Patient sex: F
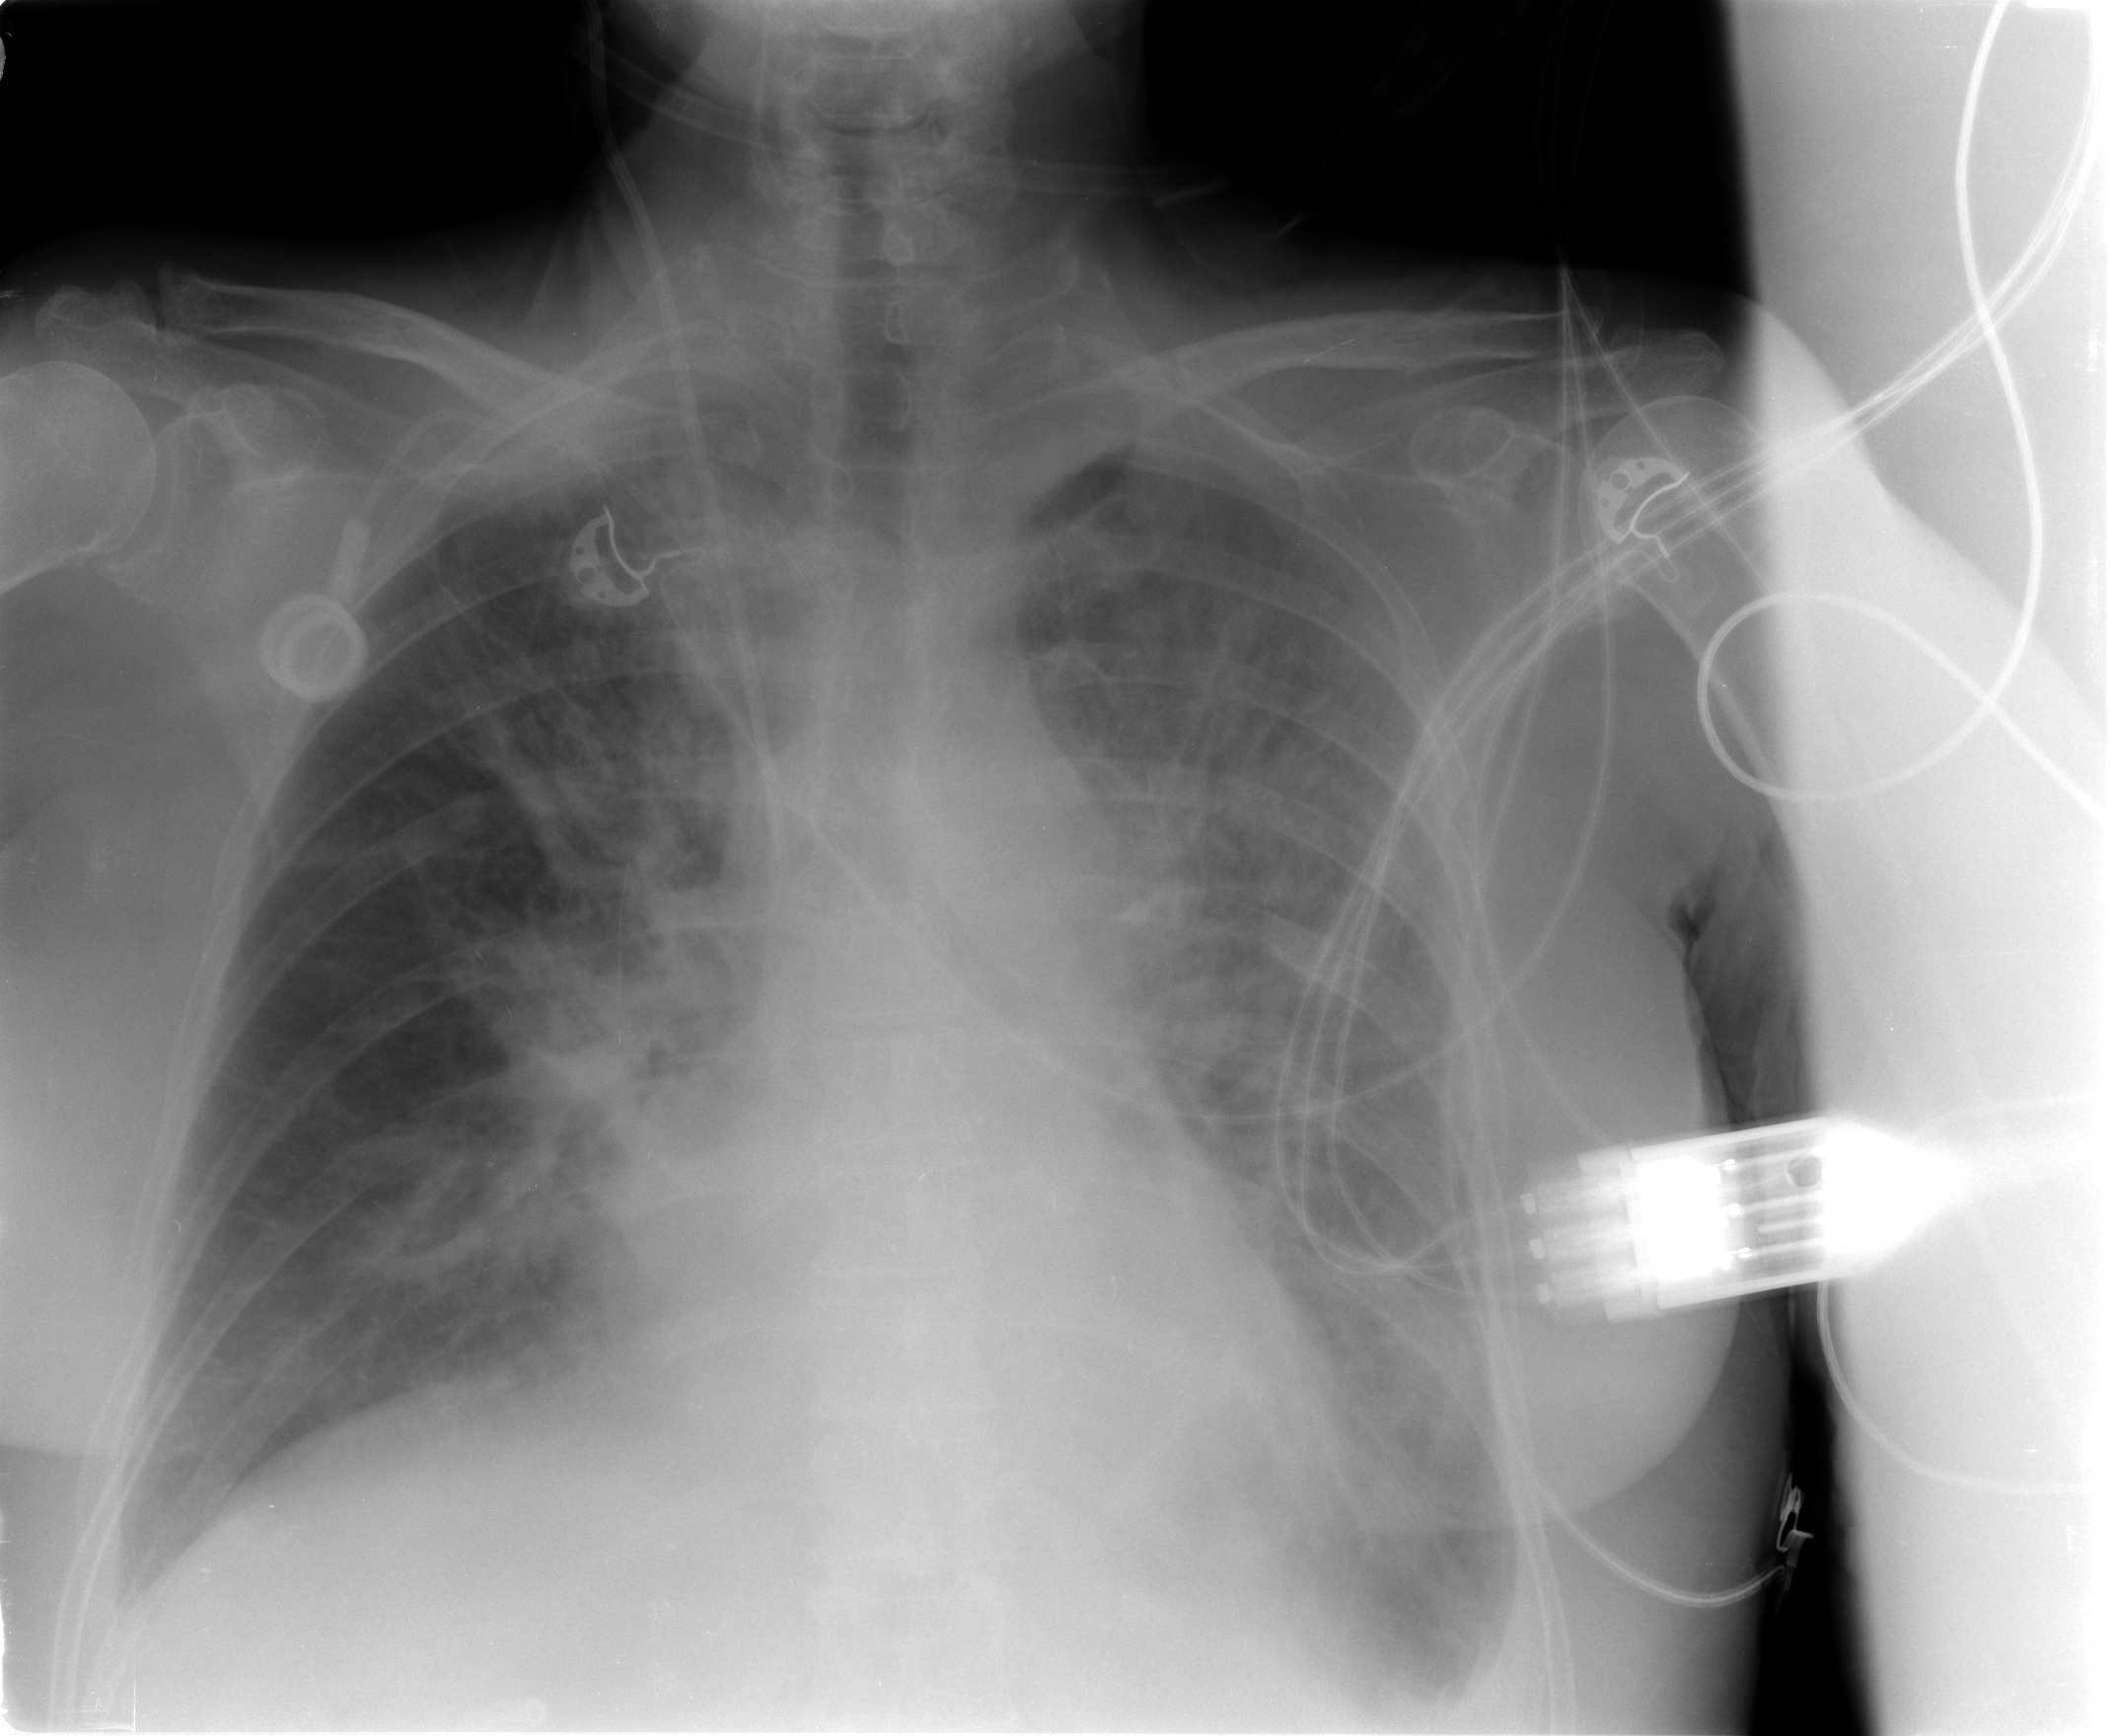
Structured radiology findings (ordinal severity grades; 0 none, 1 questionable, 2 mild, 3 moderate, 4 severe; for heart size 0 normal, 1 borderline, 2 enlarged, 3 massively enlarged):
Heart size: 1
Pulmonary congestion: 2
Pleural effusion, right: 0
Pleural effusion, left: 2
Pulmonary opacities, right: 3
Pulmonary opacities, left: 3
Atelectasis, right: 2
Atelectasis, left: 2